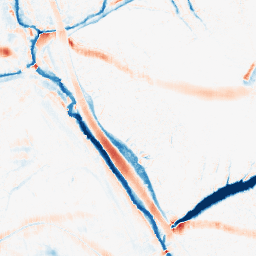
Category: morphological
Decomposition family: morphological_ellipse
Decomposition parameters: operation: average
width: 20
height: 10
Upsampling method: quintic
Upsampling parameters: scale: 8
Upsampling scale: 8